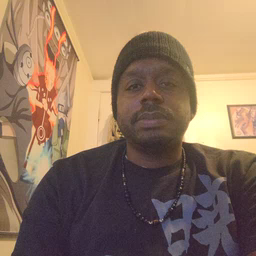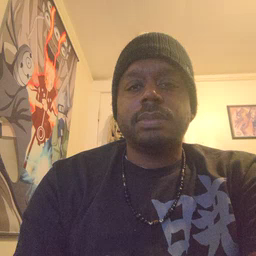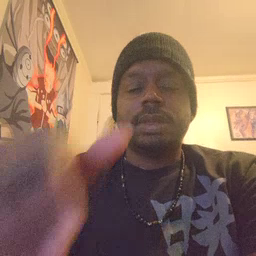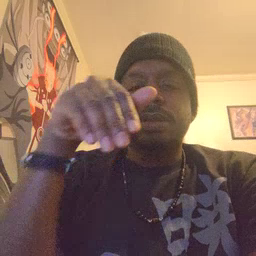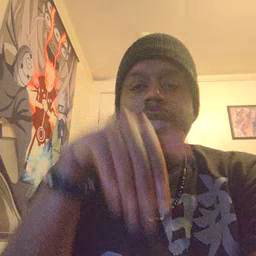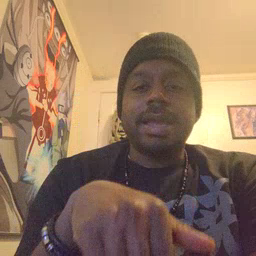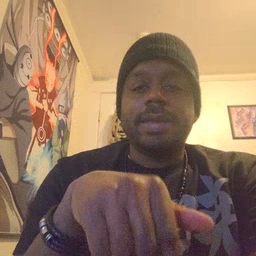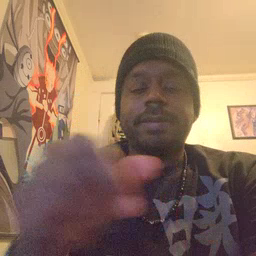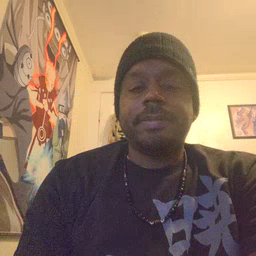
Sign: night